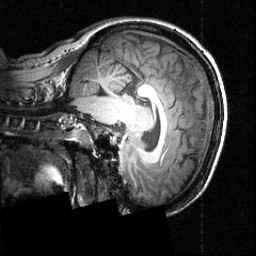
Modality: T1w
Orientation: sagittal
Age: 22
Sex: female
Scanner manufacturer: siemens
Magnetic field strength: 3.951 T
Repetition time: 1.5 s
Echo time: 0.00335 s